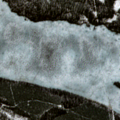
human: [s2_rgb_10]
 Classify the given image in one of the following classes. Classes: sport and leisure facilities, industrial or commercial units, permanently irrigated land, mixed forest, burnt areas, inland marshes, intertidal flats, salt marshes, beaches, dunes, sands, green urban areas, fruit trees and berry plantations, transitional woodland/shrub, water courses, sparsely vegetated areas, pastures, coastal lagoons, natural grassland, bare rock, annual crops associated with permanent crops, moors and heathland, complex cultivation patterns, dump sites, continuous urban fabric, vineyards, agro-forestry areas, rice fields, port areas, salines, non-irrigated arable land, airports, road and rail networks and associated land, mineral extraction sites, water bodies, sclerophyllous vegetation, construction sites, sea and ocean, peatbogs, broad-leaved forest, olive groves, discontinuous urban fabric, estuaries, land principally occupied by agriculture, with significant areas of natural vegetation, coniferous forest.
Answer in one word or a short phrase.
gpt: coniferous forest, mixed forest, transitional woodland/shrub, peatbogs, water bodies